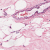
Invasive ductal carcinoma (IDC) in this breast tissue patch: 0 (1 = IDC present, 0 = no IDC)